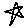
Label: star